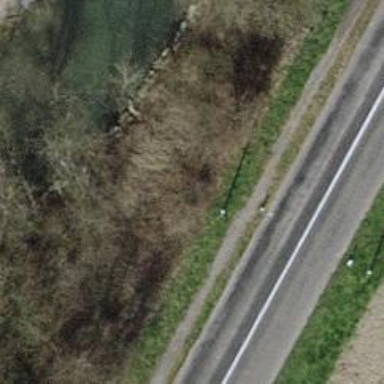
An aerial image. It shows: Footway with concrete surface.